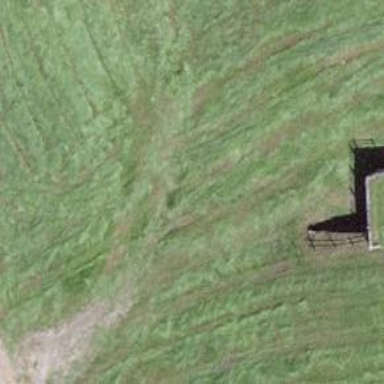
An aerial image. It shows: Grassy track with grade 5 track type.